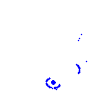
Particle: proton